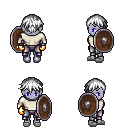
a pixel art fantasy rpg character, female body template, dark elf, purple skin, white long-sleeve shirt, metal pants, white short bangs hairstyle, gold gloves, white slippers, shield, four views (front, back, left, right), 2x2 character sprite sheet, small pixel art, hard edges, no anti-aliasing